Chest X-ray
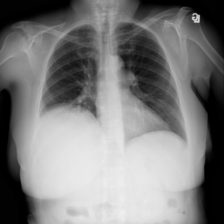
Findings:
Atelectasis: negative
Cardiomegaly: negative
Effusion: negative
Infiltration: negative
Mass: negative
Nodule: negative
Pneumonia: negative
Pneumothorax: negative
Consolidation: negative
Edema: negative
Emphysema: negative
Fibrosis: negative
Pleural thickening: negative
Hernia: negative